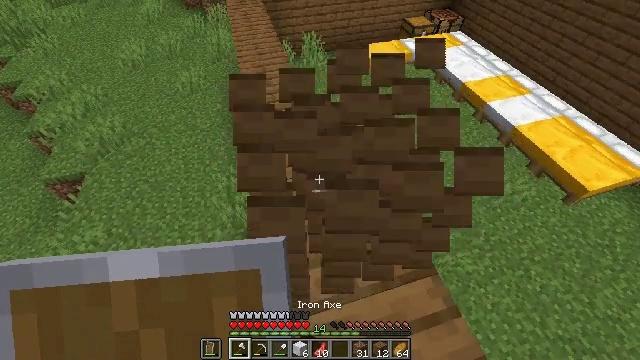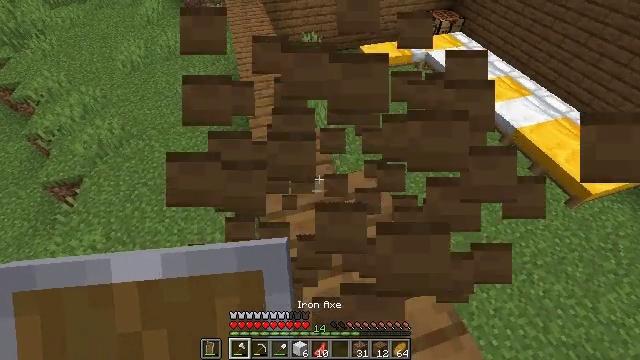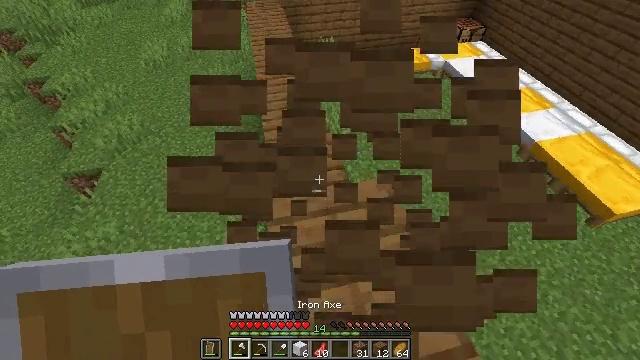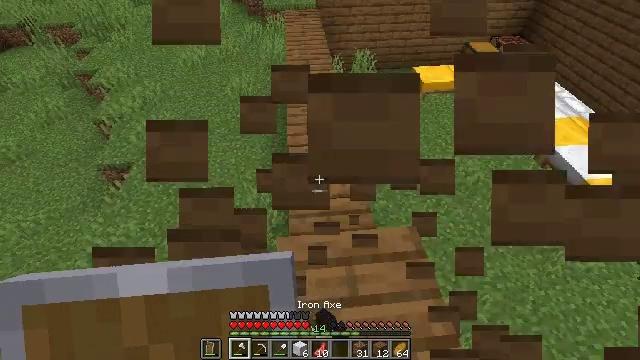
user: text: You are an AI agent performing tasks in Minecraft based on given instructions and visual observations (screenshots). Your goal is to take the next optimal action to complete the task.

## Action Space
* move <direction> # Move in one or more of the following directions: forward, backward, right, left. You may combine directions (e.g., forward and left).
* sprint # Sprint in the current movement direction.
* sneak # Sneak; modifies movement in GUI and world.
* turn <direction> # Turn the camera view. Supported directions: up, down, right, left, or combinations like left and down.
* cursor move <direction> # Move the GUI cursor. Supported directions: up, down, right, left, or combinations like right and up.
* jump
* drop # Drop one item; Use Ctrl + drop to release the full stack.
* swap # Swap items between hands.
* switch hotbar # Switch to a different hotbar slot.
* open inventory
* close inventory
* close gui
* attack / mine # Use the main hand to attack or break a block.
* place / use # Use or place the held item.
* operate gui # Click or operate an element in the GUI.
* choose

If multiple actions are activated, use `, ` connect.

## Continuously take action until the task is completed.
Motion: motion action
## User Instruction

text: Collect spruce planks from an old building.
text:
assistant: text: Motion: move forward, attack / mine
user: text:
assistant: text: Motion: move forward, turn left, attack / mine
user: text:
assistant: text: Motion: move forward, turn left and up, attack / mine
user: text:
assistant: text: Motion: attack / mine